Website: home-depot
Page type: payment
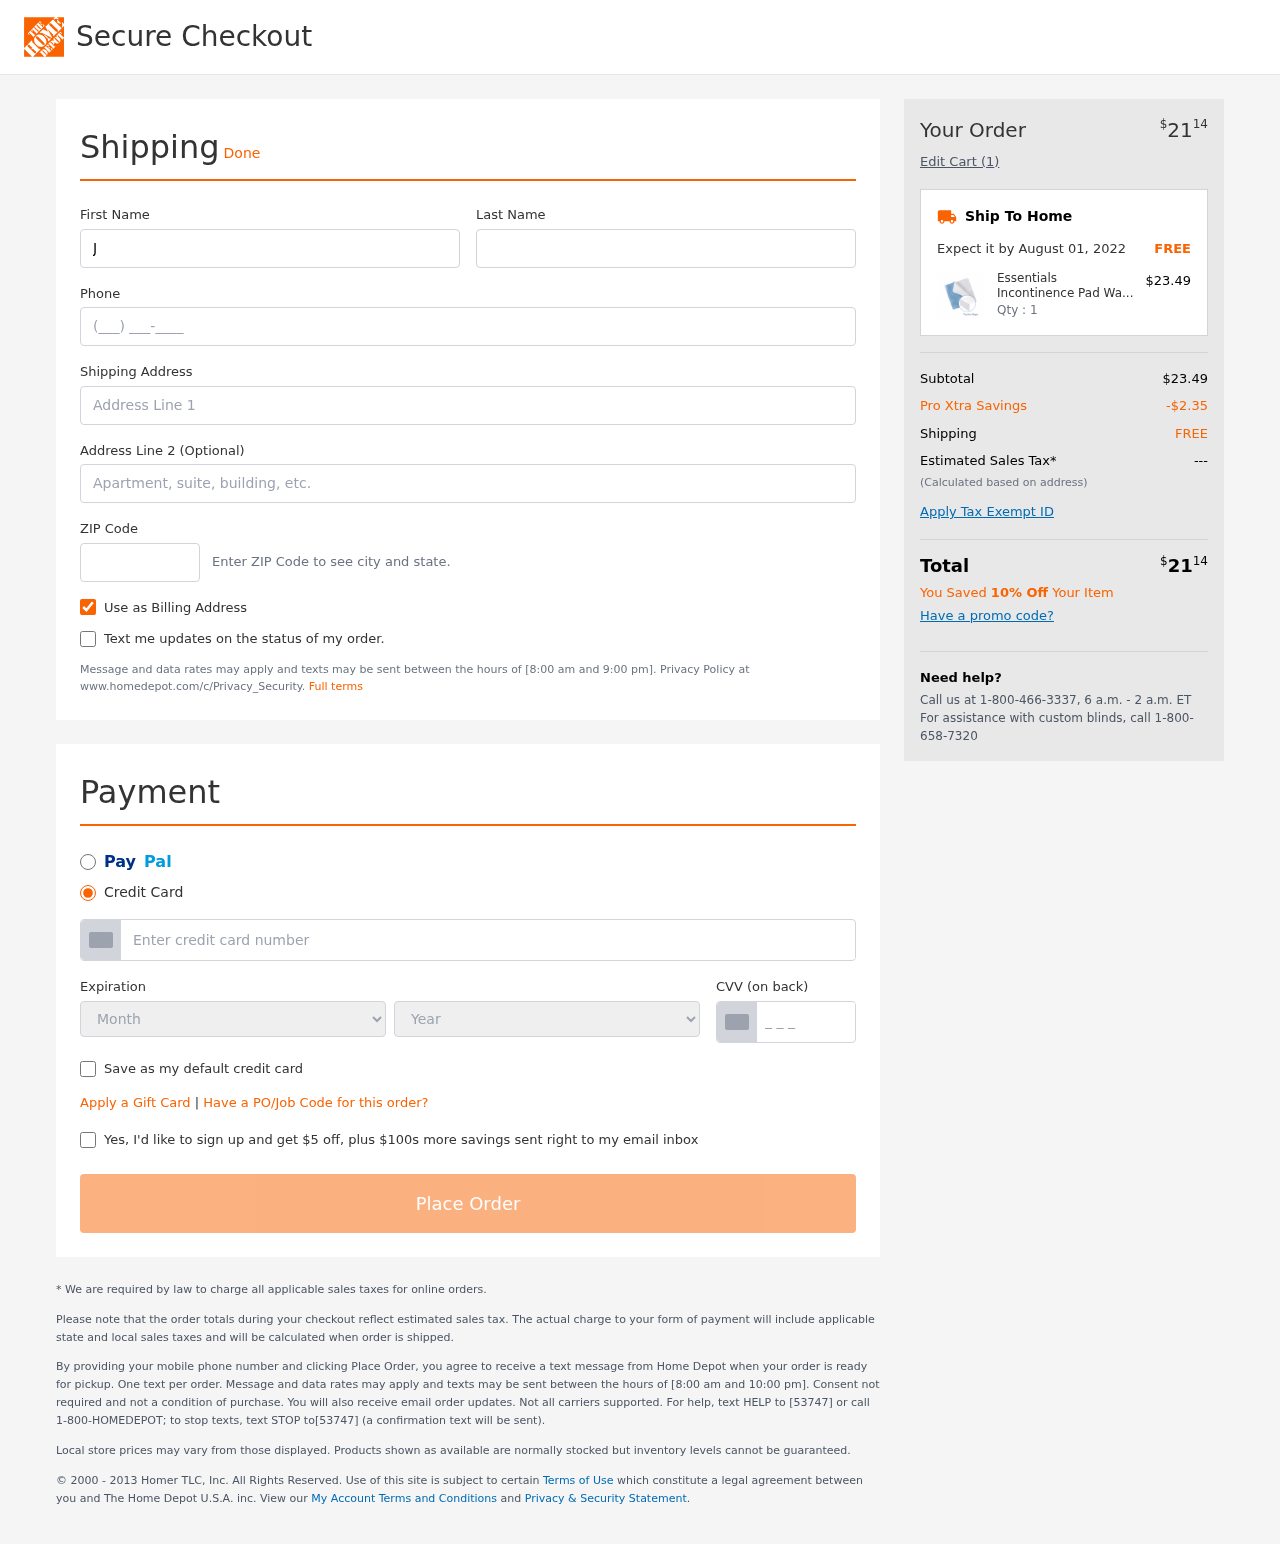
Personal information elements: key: PII_CARD_CVV
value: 013
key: PII_CARD_EXPIRY_MONTH
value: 04
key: PII_CARD_EXPIRY_YEAR
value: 30
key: PII_CARD_NUMBER
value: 6522 4049 6456 3126
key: PII_FIRSTNAME
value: Jason
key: PII_LASTNAME
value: Wright
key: PII_PHONE
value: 5507474079
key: PII_POSTCODE
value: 97045
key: PII_STREET
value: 2949 Daniel Island Suite 405
Product elements: key: PRODUCT1_NAME
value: Essentials Incontinence Pad Washable Bed Protector Potty Training Sleep Mat Square Quilted Blue(70x9
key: PRODUCT1_PRICE
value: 23.49
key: PRODUCT1_QUANTITY
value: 1
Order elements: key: ORDER_TOTAL
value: $2114
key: ORDER_NUM_ITEMS
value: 1
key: ORDER_DELIVERY_DATE
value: August 01, 2022
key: ORDER_SUBTOTAL
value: $23.49
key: ORDER_DISCOUNT
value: -$2.35
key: ORDER_SHIPPING_COST
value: FREE